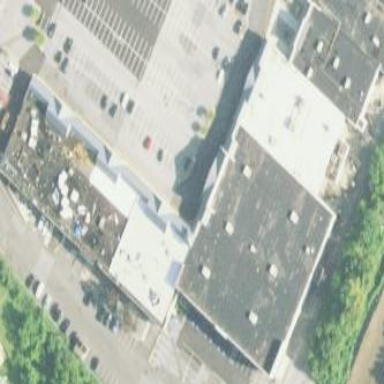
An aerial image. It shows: Part of building.